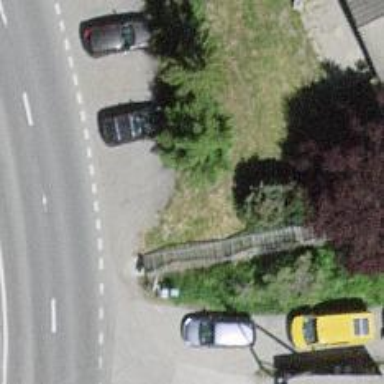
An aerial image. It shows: Footway along the road.